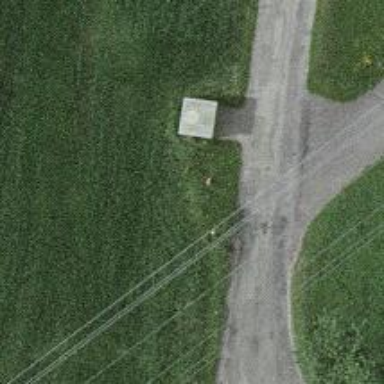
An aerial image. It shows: Guidepost providing information.